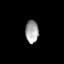
Tissue: lung
Cell type: Endothelial cells
Senescence score: 0.561
Nuclear area (px): 296
Mean DAPI intensity: 161.432